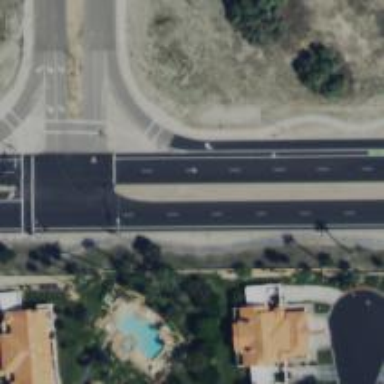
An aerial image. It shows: Secondary link road.